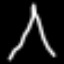
Label: The Eiffel Tower